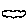
Label: cloud